Question: How to trigger build when push is done on BitBucket, using Job-DSL?

I think it is something like that, but with BitBucket, not GitHub...
'''
triggers{
githubPush()
}
'''
I am also looking for a "pull" behavior, with Jenkins looking every minutes if there is someting new on BitBucket.
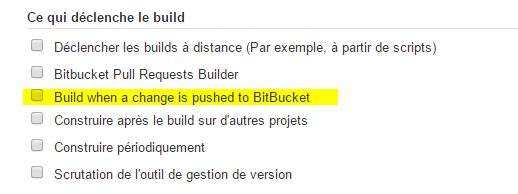
Answer: '''
triggers{
scm("*/5 * * * *")
}
'''
worked fine for me.